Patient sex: M
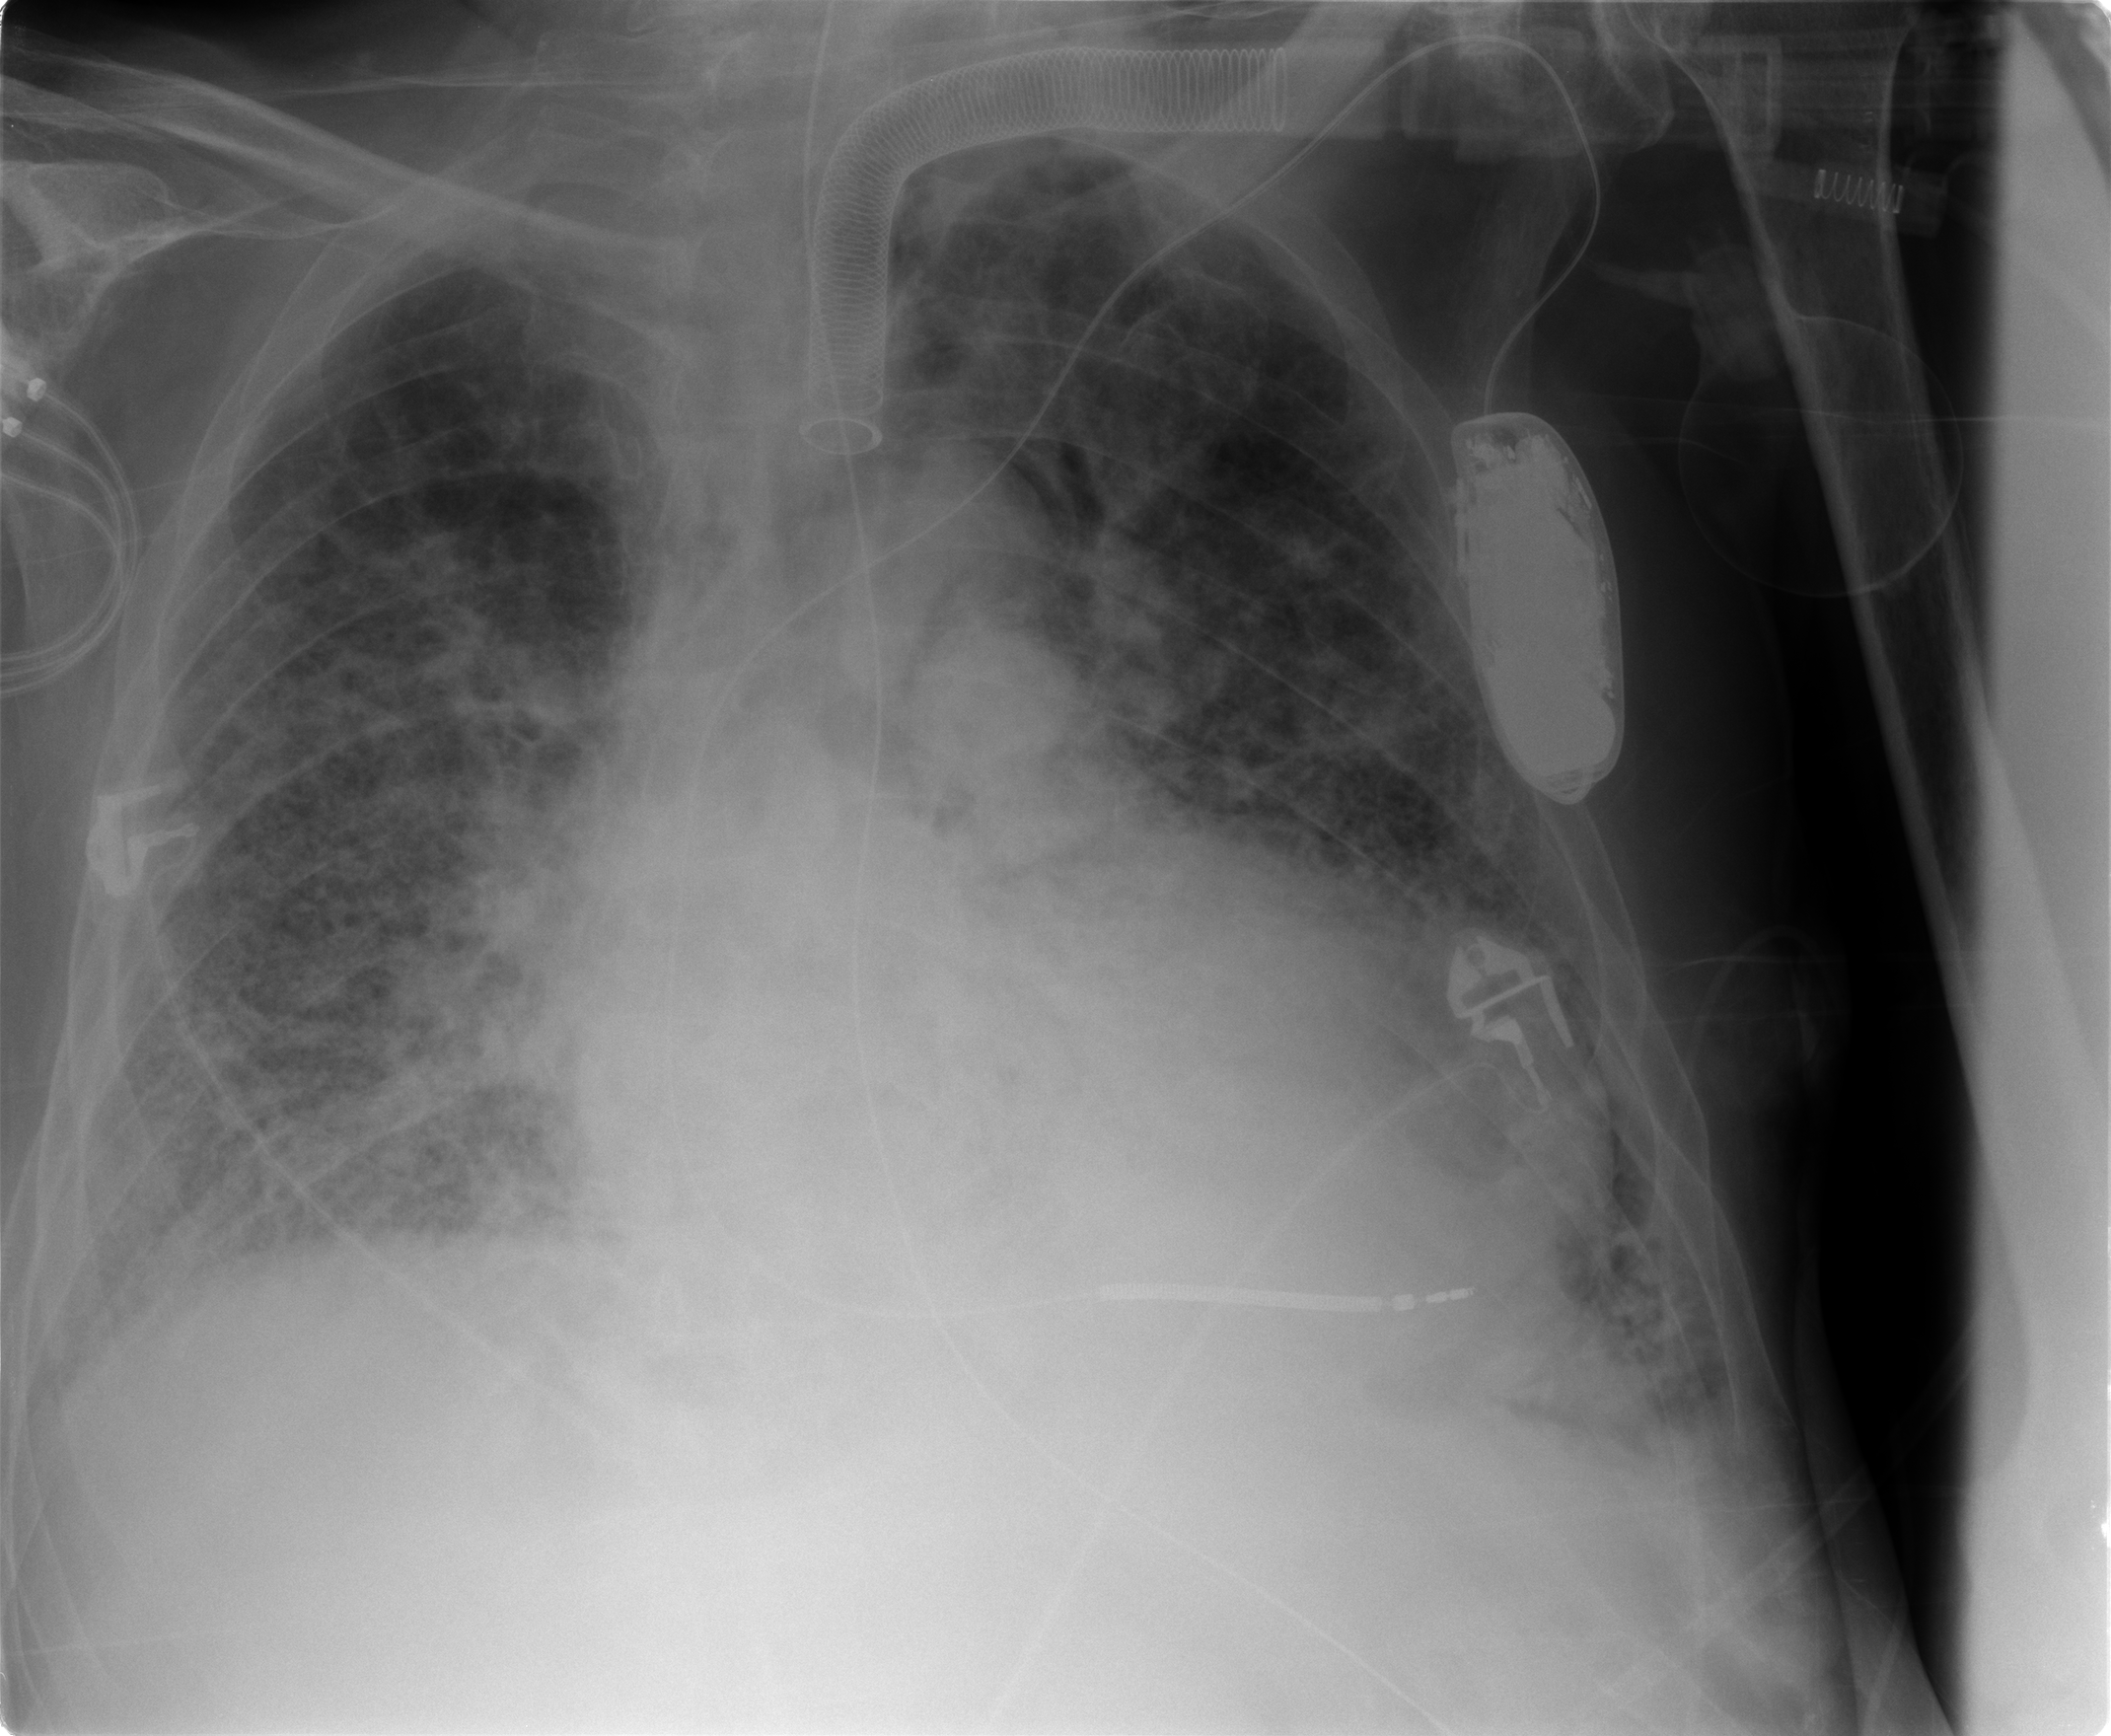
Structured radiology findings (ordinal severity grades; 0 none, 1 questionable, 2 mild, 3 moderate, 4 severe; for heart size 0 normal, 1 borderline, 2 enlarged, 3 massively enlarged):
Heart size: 2
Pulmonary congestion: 3
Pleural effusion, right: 0
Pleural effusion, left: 1
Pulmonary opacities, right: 3
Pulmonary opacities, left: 3
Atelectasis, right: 2
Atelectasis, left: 2